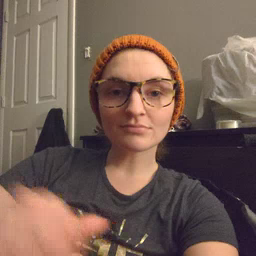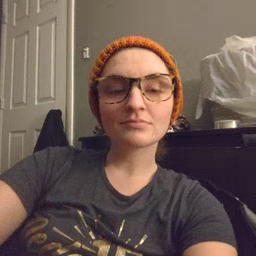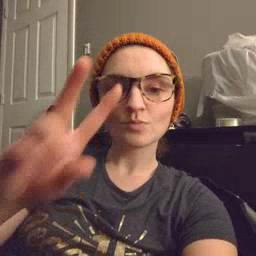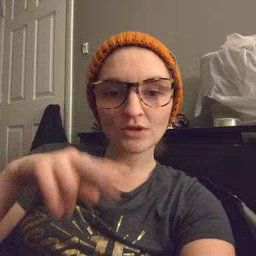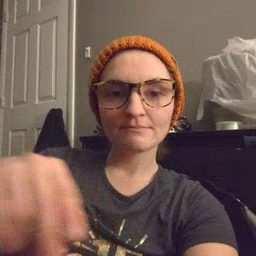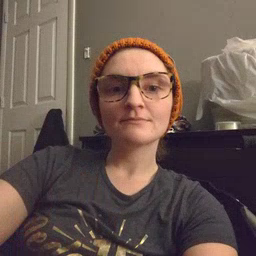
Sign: read